Interaction volume radius: 5 \u00c5
Interaction volume height: 20 \u00c5
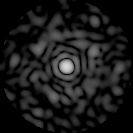
Disorder parameter: 0.8201